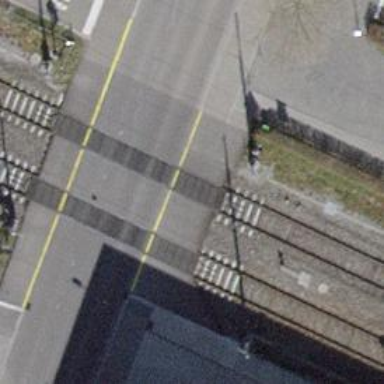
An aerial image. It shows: Railway crossing with full barriers and lights.